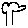
Label: tree